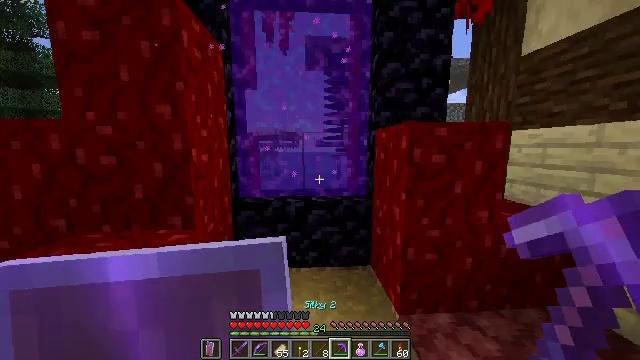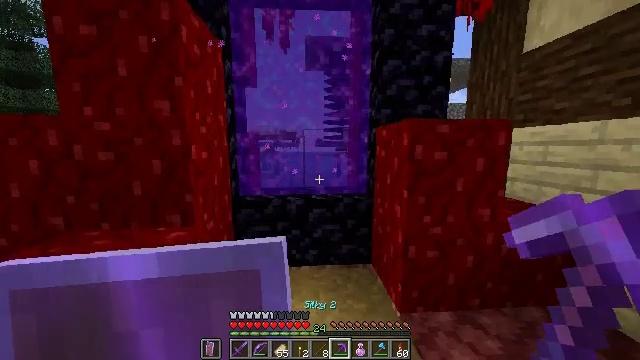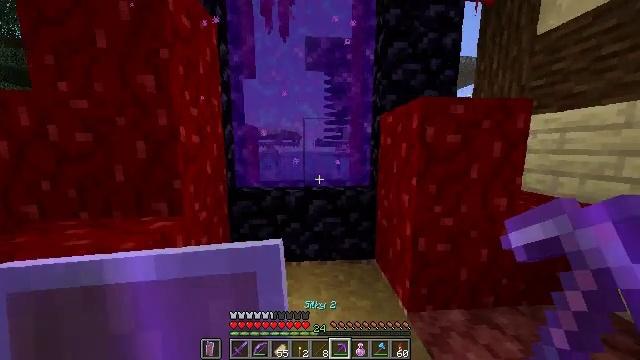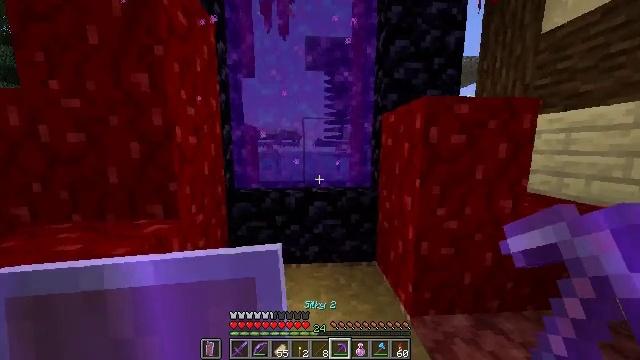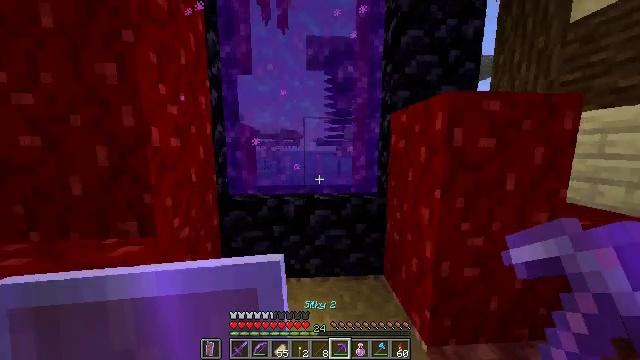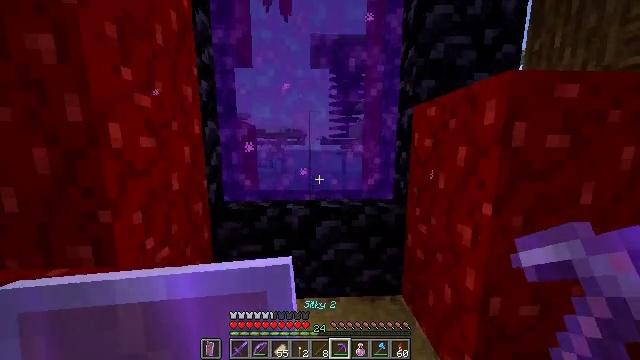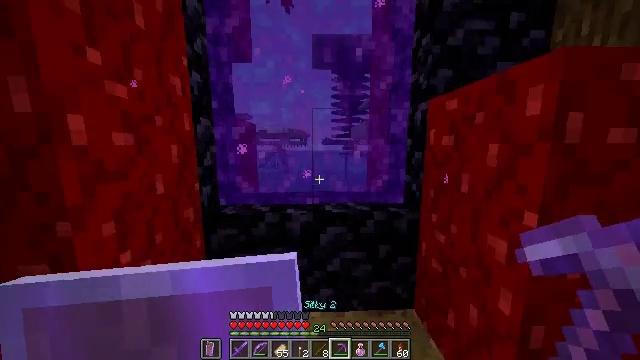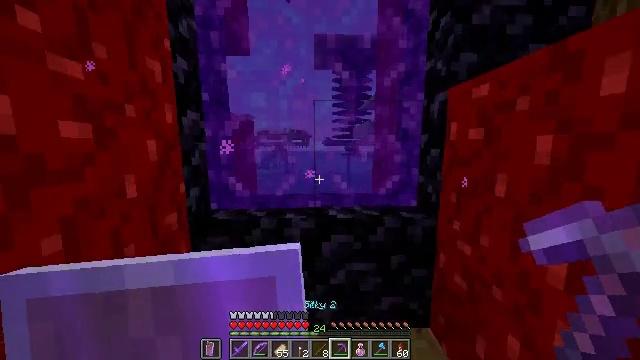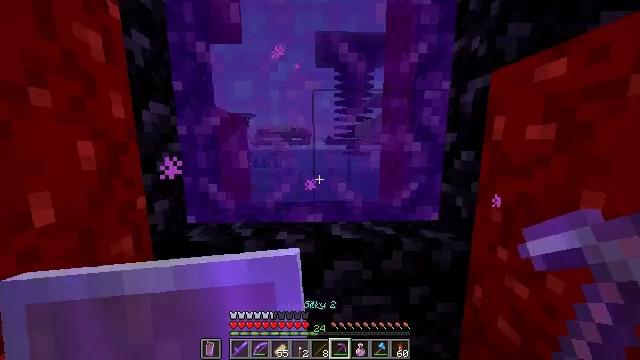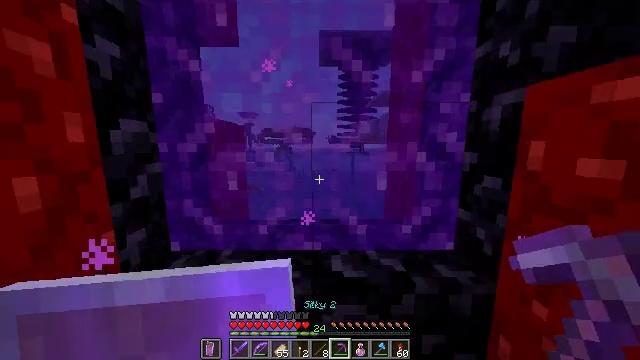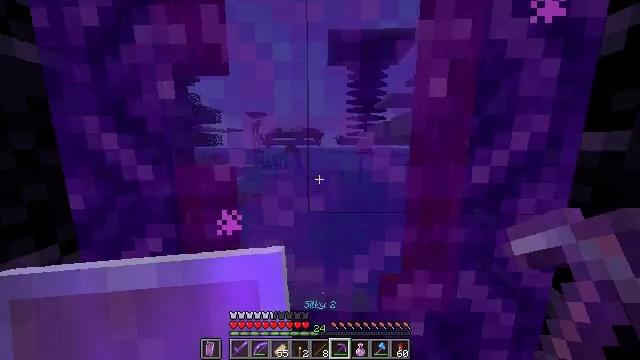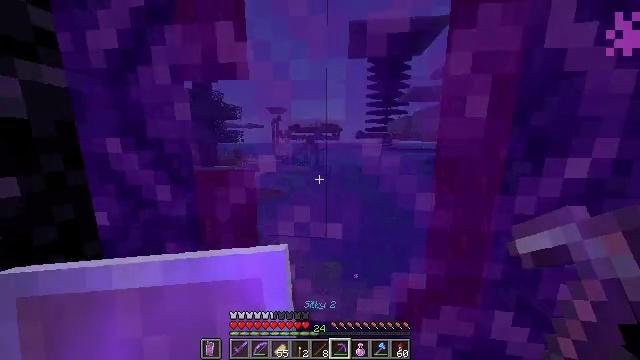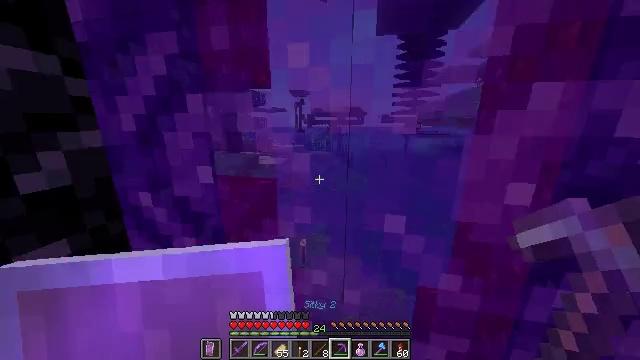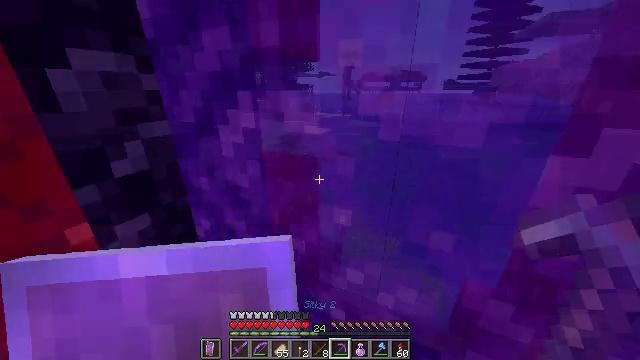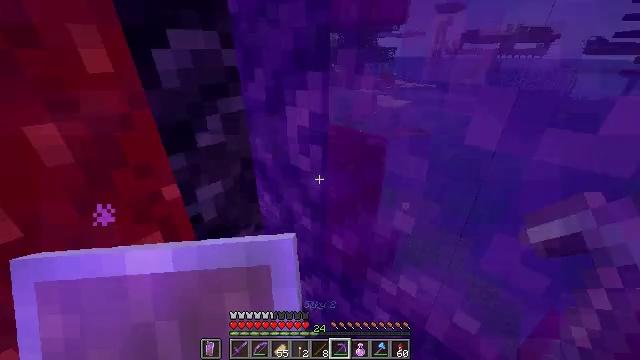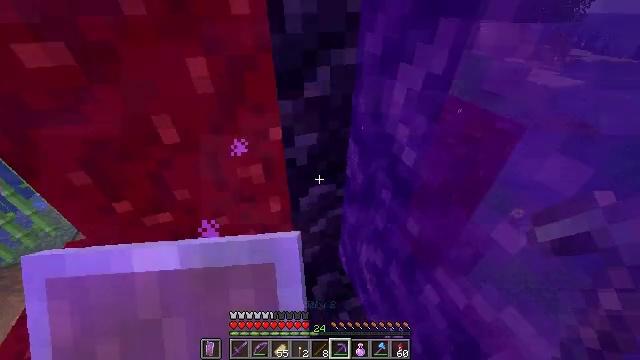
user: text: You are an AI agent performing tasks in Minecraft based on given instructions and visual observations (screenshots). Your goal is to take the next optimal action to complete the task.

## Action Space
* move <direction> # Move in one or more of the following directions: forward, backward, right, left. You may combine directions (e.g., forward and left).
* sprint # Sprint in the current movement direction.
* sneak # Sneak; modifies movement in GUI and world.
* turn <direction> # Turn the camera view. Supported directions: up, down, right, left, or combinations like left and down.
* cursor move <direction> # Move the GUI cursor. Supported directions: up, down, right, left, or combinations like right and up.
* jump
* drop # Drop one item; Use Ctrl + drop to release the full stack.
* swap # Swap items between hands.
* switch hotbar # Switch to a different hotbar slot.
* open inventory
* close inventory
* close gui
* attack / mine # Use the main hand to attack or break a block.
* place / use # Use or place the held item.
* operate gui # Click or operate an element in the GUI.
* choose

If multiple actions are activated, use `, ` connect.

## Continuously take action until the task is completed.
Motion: motion action
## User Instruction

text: Mine blackstone blocks.
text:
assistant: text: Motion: move forward, sprint
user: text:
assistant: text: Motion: move forward, sprint
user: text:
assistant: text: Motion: move forward, sprint
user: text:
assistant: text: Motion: move forward, sprint
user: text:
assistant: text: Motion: move forward, sprint, turn left
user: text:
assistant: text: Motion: move forward, sprint
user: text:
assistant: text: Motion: move forward, sprint
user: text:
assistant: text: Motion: move forward, sprint
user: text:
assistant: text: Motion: move forward, sprint, jump
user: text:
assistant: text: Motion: move forward, sprint, turn left, jump
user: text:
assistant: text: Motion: move forward, sprint, turn left and down, jump
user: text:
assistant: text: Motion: move forward, sprint, turn left and down, jump
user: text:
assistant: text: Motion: move forward, sprint, turn left and down, jump
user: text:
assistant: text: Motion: move forward, sprint, turn left and down
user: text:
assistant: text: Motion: turn left and down
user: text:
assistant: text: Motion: turn left and down
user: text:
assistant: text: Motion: turn left and down
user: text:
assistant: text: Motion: turn left
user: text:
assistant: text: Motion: turn left
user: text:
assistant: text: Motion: no_op
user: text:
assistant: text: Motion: no_op
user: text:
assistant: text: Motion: no_op
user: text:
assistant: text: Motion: no_op
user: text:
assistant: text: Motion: no_op
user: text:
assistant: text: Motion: no_op
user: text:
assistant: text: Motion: move right
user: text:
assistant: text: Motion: move right
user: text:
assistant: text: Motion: move right
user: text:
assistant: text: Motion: no_op
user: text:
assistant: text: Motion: no_op